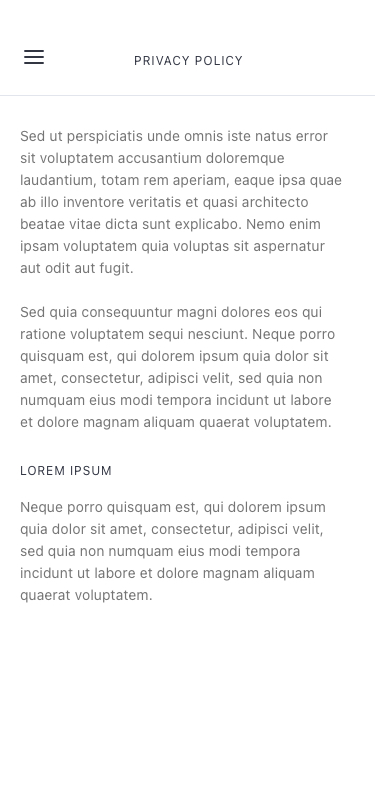
Text in this UI design:
Neque porro quisquam est, qui dolorem ipsum quia dolor sit amet, consectetur, adipisci velit, sed quia non numquam eius modi tempora incidunt ut labore et dolore magnam aliquam quaerat voluptatem.
LOREM IPSUM
Sed ut perspiciatis unde omnis iste natus error sit voluptatem accusantium doloremque laudantium, totam rem aperiam, eaque ipsa quae ab illo inventore veritatis et quasi architecto beatae vitae dicta sunt explicabo. Nemo enim ipsam voluptatem quia voluptas sit aspernatur aut odit aut fugit.

Sed quia consequuntur magni dolores eos qui ratione voluptatem sequi nesciunt. Neque porro quisquam est, qui dolorem ipsum quia dolor sit amet, consectetur, adipisci velit, sed quia non numquam eius modi tempora incidunt ut labore et dolore magnam aliquam quaerat voluptatem.
PRIVACY POLICY